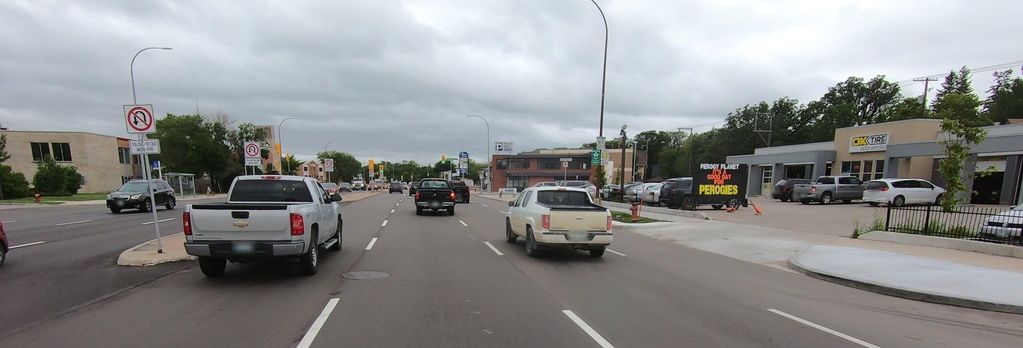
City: winnipeg